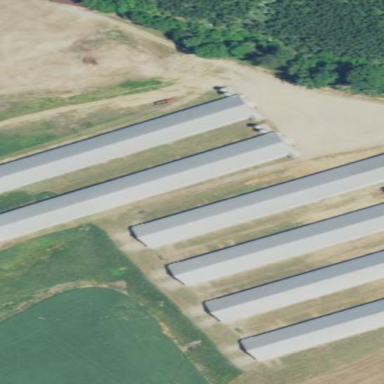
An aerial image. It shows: Farm auxiliary building.